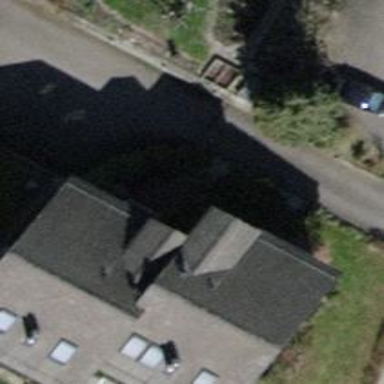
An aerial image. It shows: House with pitched roof.